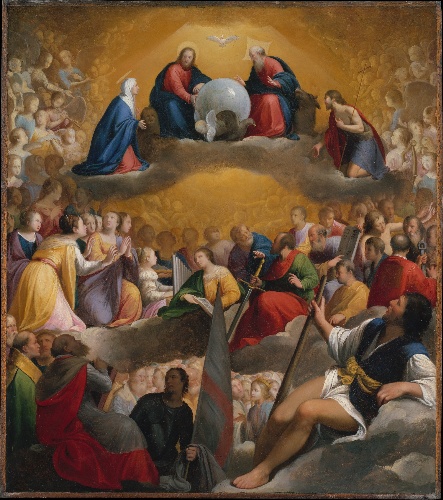
Title: Paradise
Artist: Carlo Saraceni
Artist bio: Italian, Venice 1579?–1620 Venice
Date: ca. 1598
Object type: Painting
Classification: Paintings
Medium: Oil on copper
Dimensions: Overall 21 3/8 x 18 7/8 in. (54.3 x 47.9 cm); painted surface 20 7/8 x 18 3/8 in. (53 x 46.7 cm)
Department: European Paintings
Credit line: Theodore M. Davis Collection, Bequest of Theodore M. Davis, by exchange, 1971
Accession year: 1971
Repository: Metropolitan Museum of Art, New York, NY
Tags: Saint George|Saint John the Baptist|Jesus|Virgin Mary